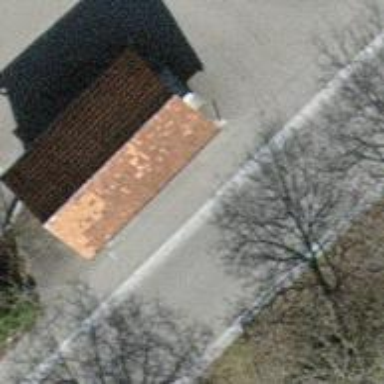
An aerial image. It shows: Bus stop with platform for public transport.